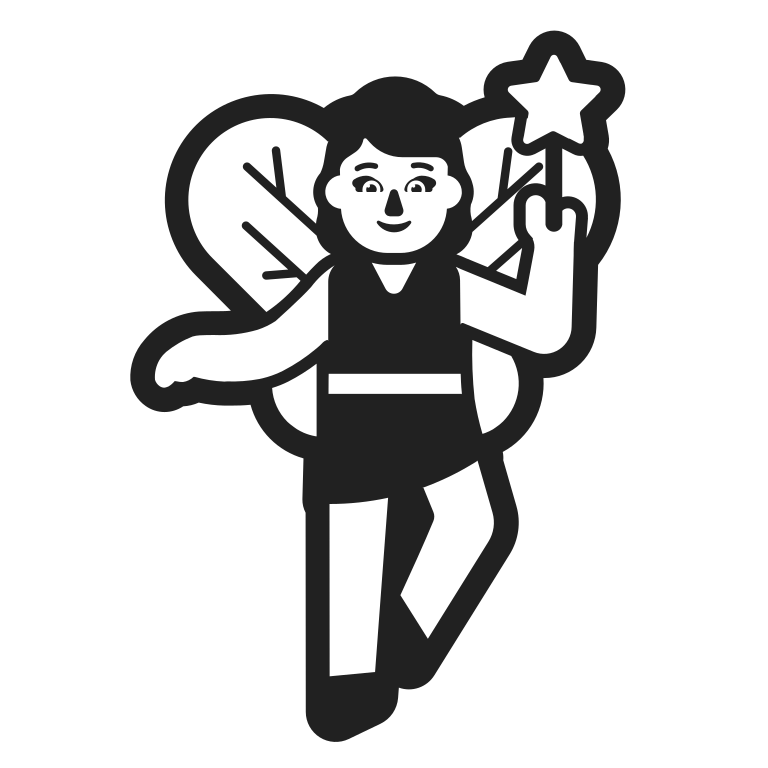
woman fairy high contrast default